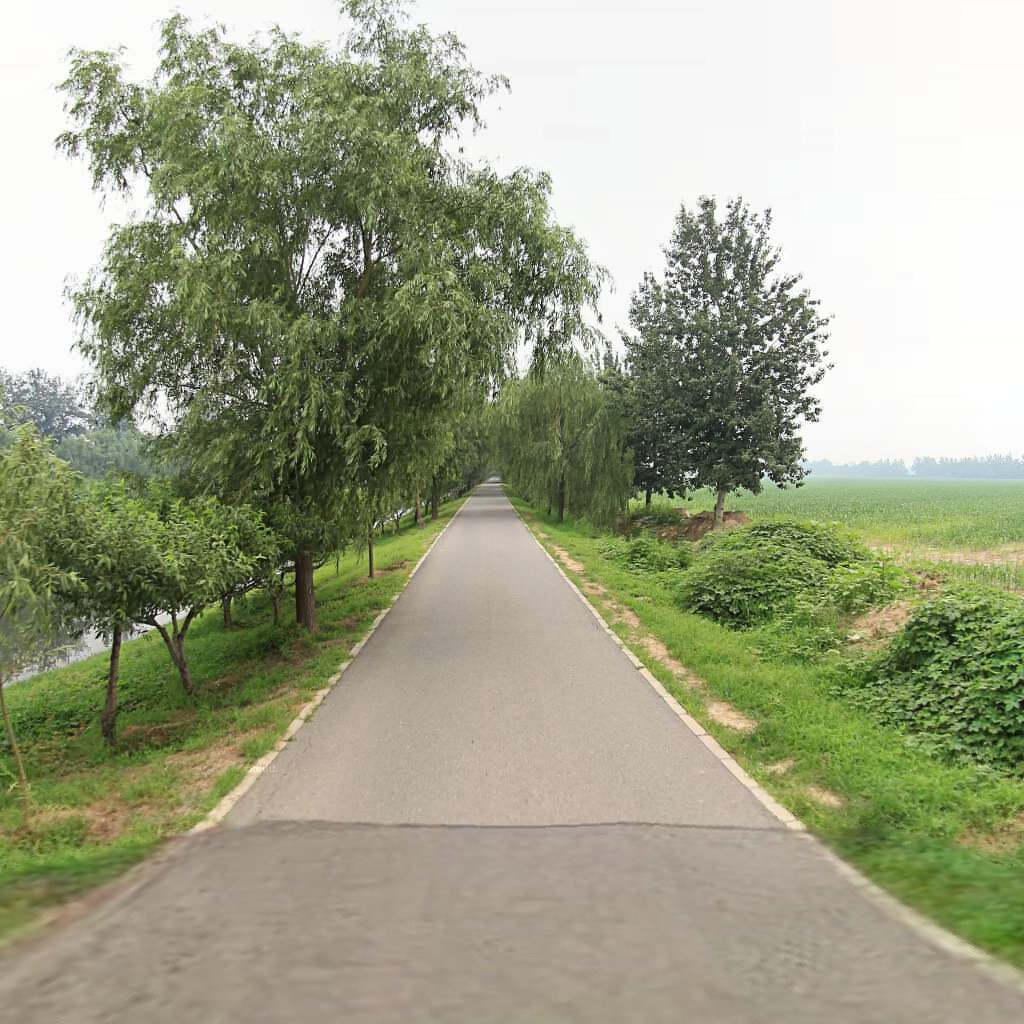
Region: Chaoyang
Road damage annotations: longitudinal crack